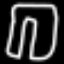
Label: pants